Interaction volume radius: 5 \u00c5
Interaction volume height: 15 \u00c5
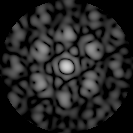
Disorder parameter: 0.544